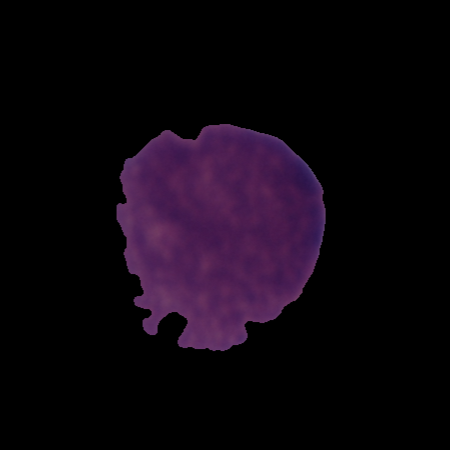
Label: cancer